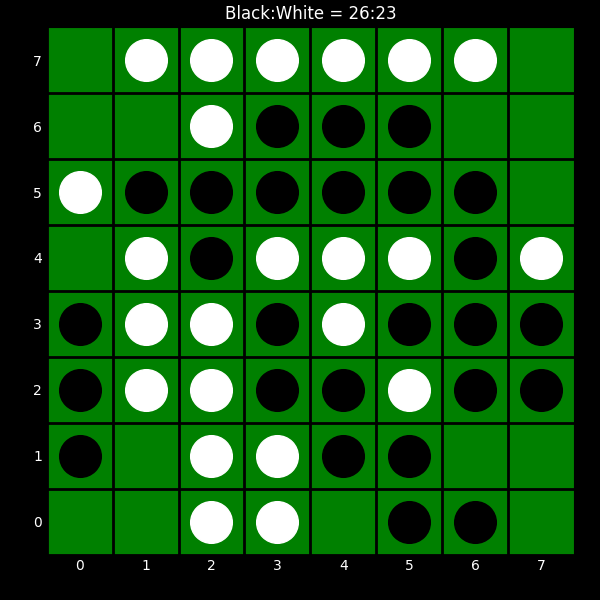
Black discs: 26
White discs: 23